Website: home-depot
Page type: payment
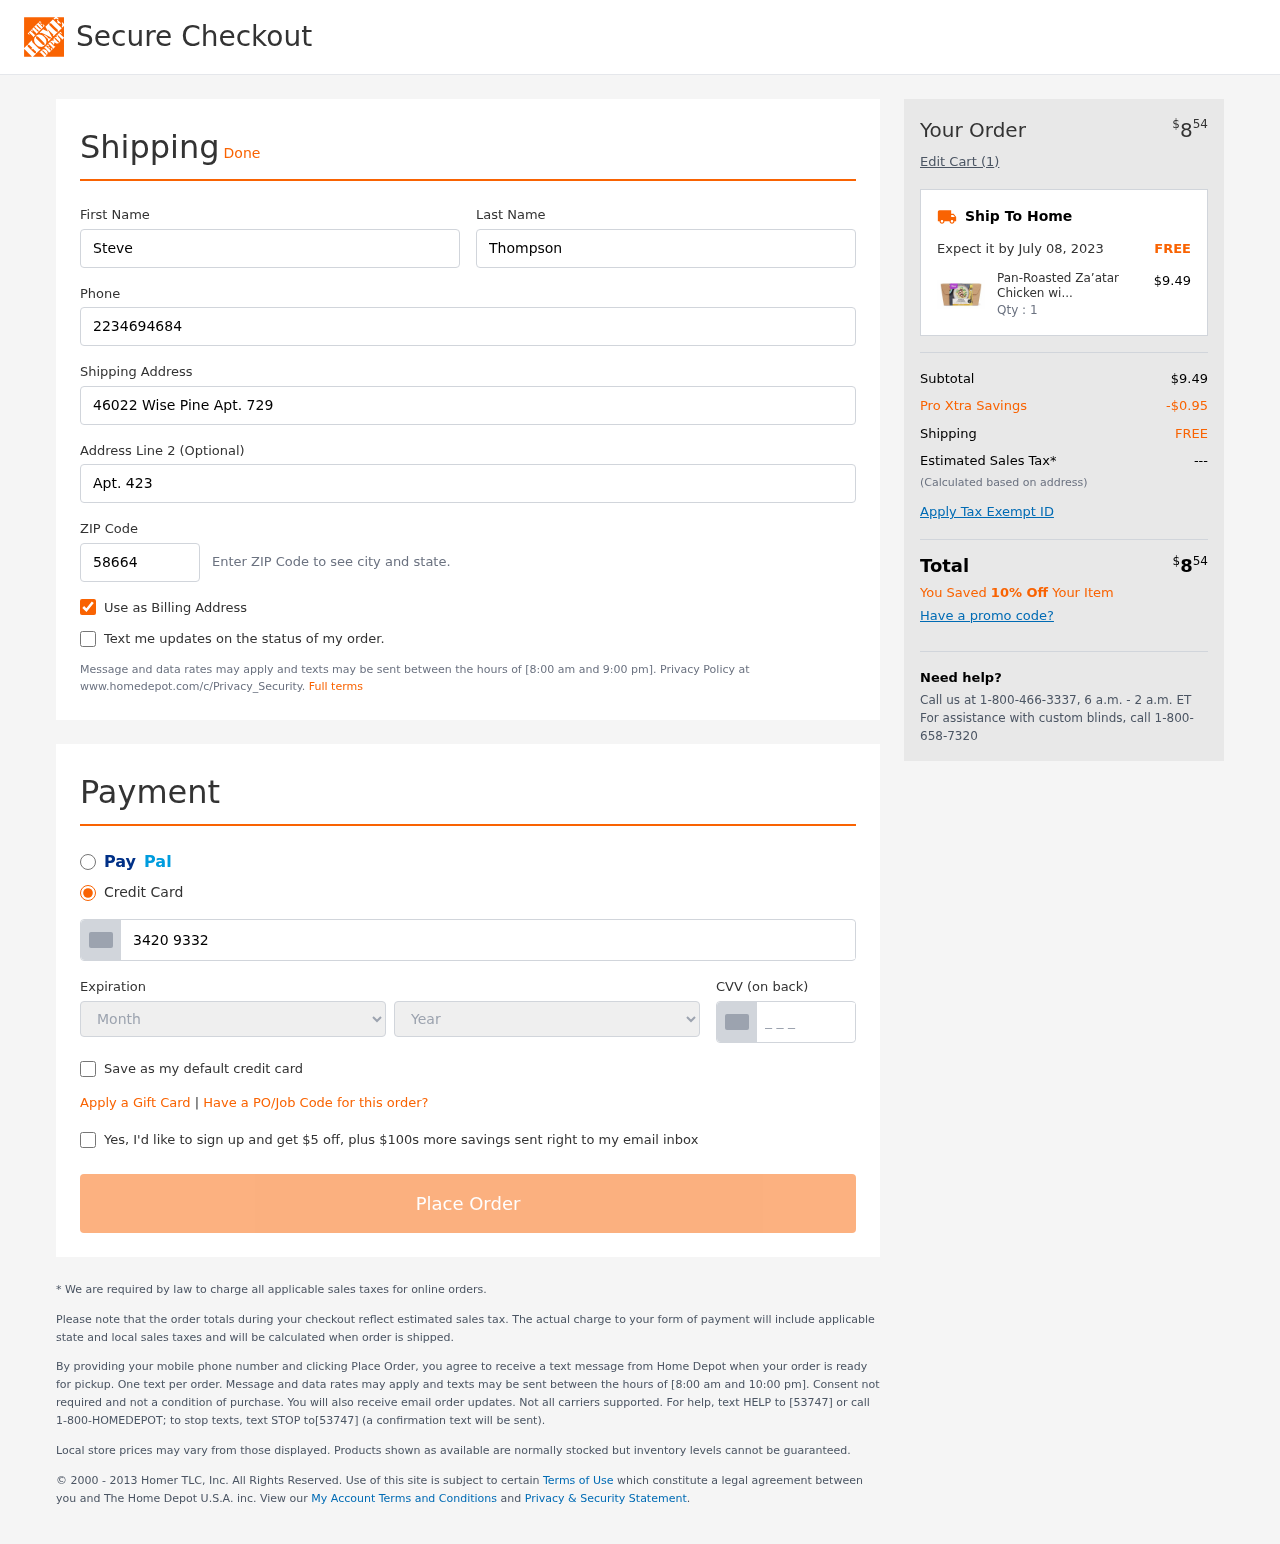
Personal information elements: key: PII_CARD_CVV
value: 0578
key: PII_CARD_EXPIRY_MONTH
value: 08
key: PII_CARD_EXPIRY_YEAR
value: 28
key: PII_CARD_NUMBER
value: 3420 9332 5365 726
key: PII_FIRSTNAME
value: Steve
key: PII_LASTNAME
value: Thompson
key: PII_PHONE
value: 2234694684
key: PII_POSTCODE
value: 58664
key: PII_STREET
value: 46022 Wise Pine Apt. 729
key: PII_STREET2
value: Apt. 423
Product elements: key: PRODUCT1_NAME
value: Pan-Roasted Za’atar Chicken with Corn, Zucchini & Couscous
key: PRODUCT1_PRICE
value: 9.49
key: PRODUCT1_QUANTITY
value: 1
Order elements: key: ORDER_TOTAL
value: $854
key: ORDER_NUM_ITEMS
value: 1
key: ORDER_DELIVERY_DATE
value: July 08, 2023
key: ORDER_SUBTOTAL
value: $9.49
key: ORDER_DISCOUNT
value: -$0.95
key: ORDER_SHIPPING_COST
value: FREE